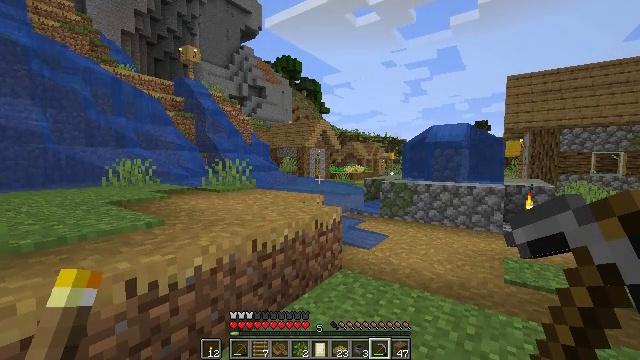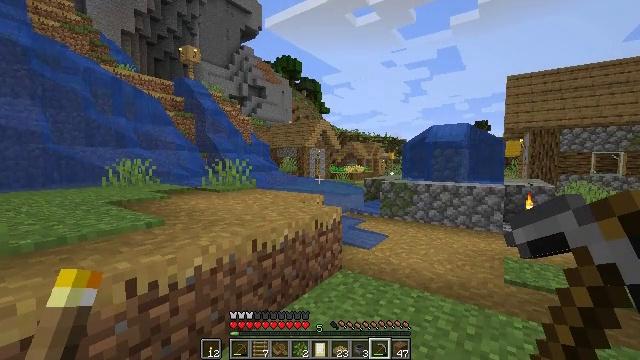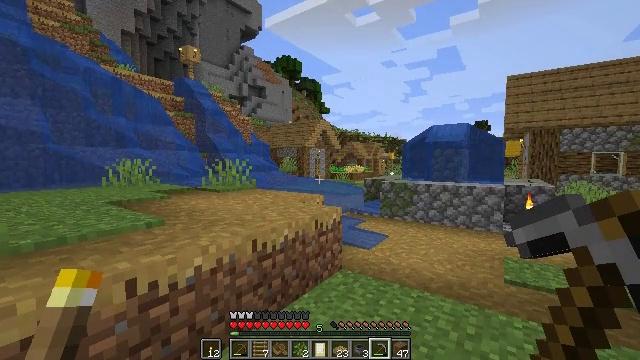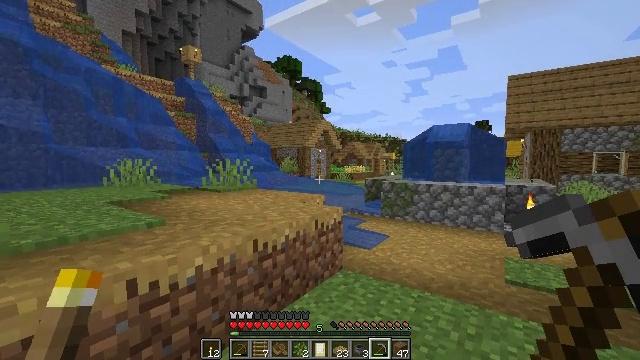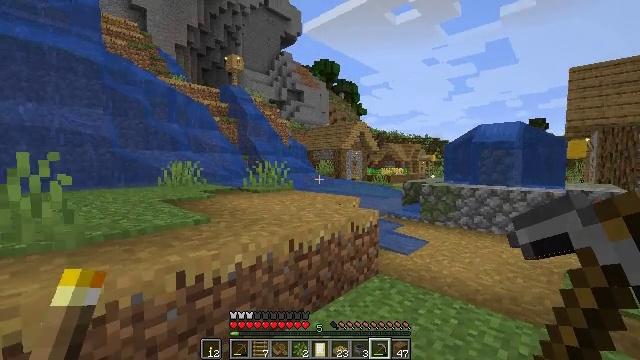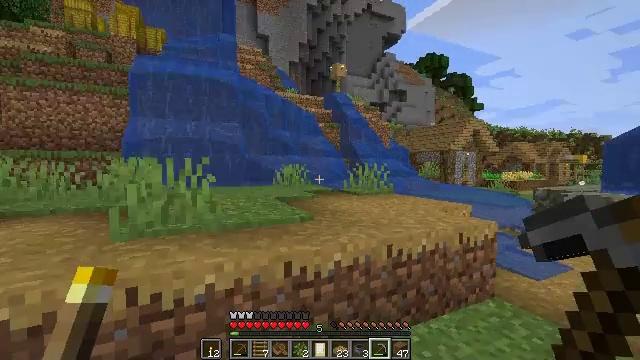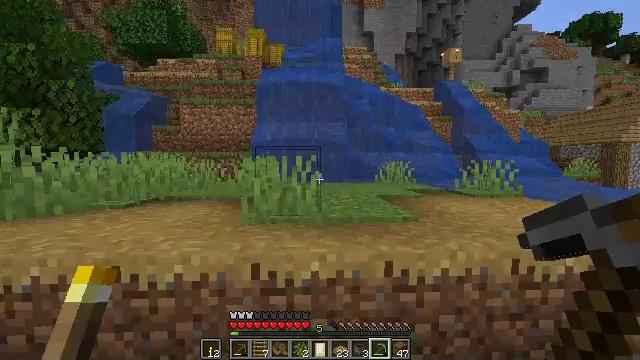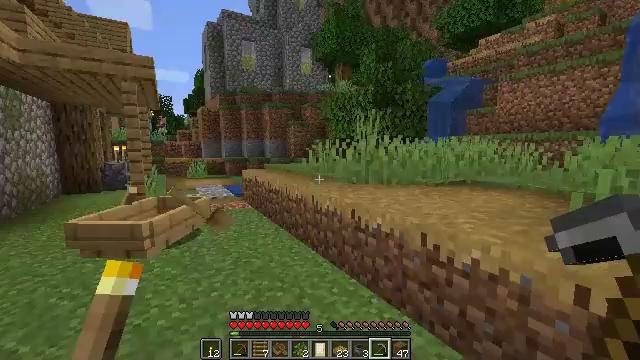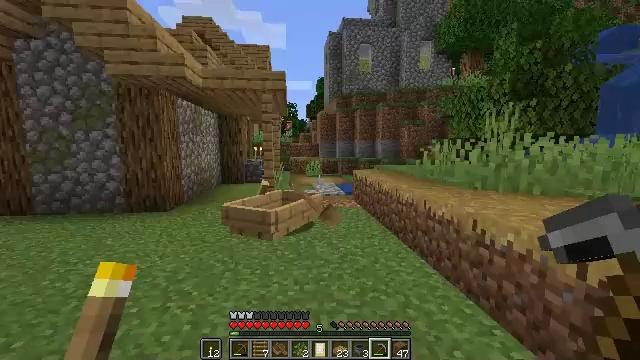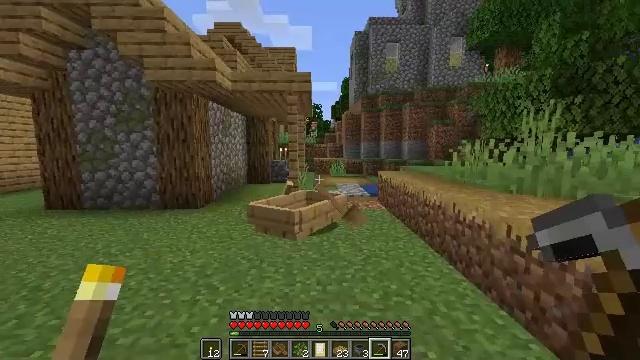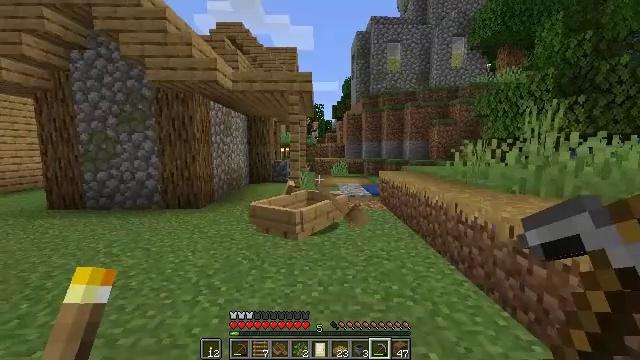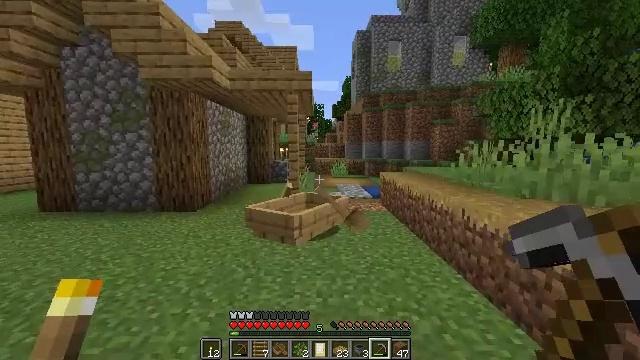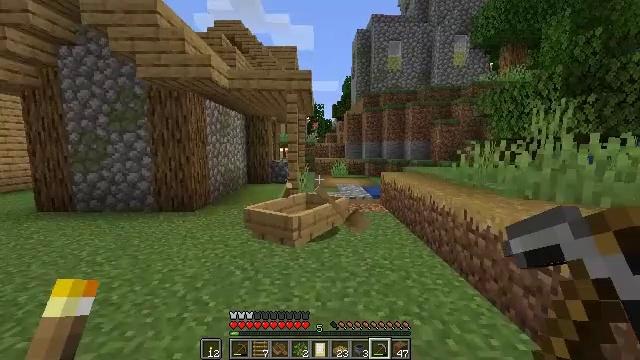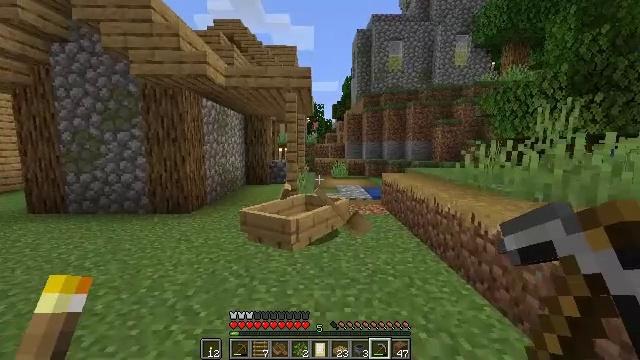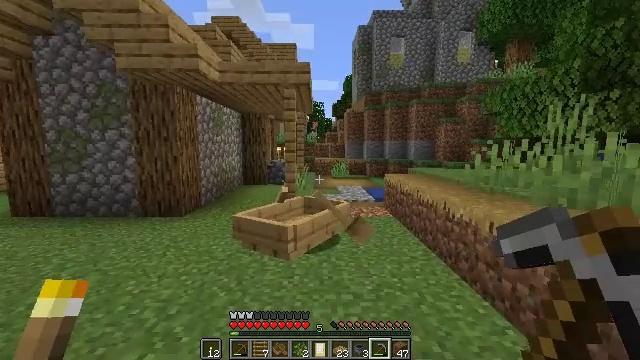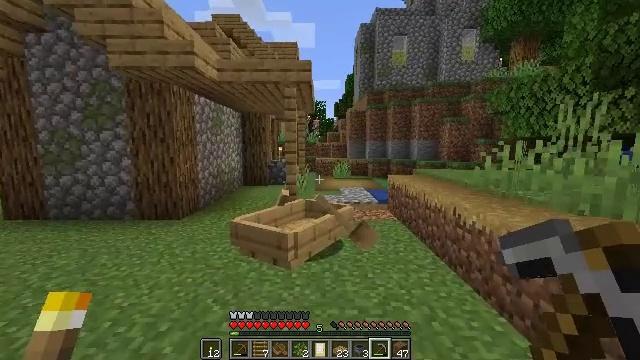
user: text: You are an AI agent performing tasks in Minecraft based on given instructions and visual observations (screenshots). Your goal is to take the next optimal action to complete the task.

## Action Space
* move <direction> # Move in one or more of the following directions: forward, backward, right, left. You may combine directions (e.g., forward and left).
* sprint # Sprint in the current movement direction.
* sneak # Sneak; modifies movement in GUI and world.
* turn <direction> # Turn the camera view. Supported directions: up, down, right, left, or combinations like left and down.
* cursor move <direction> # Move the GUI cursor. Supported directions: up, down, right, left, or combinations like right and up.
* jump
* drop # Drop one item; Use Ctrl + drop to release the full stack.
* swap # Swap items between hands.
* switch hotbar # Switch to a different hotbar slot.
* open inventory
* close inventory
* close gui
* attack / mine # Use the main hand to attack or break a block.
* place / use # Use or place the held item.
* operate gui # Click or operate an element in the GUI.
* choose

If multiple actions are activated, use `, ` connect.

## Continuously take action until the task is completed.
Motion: motion action
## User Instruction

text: Gather the cauldron for reuse.
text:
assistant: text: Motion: no_op
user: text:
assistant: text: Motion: no_op
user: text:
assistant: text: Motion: no_op
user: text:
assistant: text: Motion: turn left
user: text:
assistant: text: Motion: turn left
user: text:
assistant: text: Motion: turn left
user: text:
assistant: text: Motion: turn left and down
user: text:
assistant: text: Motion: turn left
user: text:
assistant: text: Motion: turn left
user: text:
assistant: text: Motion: move forward
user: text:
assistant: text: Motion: move forward
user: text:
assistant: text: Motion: move forward
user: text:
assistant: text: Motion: move forward
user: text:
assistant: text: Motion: move forward
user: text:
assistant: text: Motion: move forward
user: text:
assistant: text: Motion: no_op
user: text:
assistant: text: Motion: no_op
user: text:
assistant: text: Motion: no_op
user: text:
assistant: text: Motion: no_op
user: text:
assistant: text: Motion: no_op
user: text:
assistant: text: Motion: no_op
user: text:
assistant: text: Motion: no_op
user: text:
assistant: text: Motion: no_op
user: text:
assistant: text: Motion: no_op
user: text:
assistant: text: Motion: no_op
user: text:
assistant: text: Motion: no_op
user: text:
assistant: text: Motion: no_op
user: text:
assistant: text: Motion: no_op
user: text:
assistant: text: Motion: no_op
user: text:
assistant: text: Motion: no_op